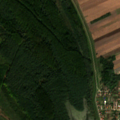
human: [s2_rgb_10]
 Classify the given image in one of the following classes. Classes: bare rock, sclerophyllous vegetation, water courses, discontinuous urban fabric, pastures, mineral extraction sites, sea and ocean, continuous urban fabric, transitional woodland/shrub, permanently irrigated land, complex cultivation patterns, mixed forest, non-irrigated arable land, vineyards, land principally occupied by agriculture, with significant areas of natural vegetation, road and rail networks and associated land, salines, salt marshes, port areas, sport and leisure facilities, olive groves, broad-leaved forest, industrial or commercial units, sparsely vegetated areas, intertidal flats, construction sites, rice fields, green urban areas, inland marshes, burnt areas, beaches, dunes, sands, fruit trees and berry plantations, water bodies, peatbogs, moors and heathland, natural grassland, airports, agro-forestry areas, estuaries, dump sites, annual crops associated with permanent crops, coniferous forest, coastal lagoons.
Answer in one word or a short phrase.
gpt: discontinuous urban fabric, non-irrigated arable land, broad-leaved forest, transitional woodland/shrub, inland marshes, water courses